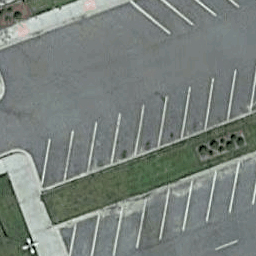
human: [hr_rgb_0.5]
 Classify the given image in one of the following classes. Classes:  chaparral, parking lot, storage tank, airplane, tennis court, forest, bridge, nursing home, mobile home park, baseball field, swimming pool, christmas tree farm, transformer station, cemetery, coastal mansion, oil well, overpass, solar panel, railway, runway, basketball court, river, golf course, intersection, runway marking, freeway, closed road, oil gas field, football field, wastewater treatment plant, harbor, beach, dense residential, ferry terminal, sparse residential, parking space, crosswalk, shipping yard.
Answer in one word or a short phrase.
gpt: parking space